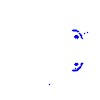
Particle: kaon